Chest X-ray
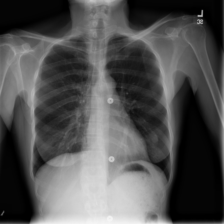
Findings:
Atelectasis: negative
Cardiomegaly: negative
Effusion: negative
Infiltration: positive
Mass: negative
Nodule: negative
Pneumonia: negative
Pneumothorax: negative
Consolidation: negative
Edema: negative
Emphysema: negative
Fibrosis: negative
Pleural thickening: negative
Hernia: negative